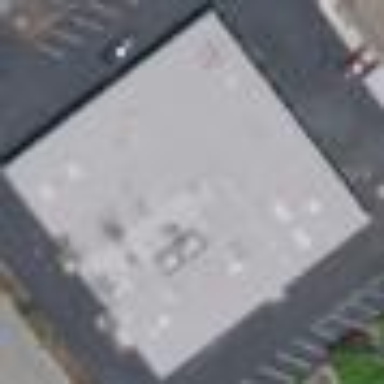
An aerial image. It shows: Industrial building.